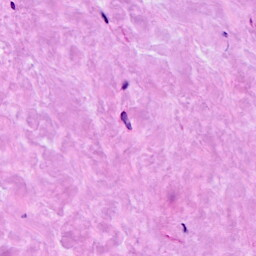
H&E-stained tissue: Breast